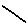
Label: line